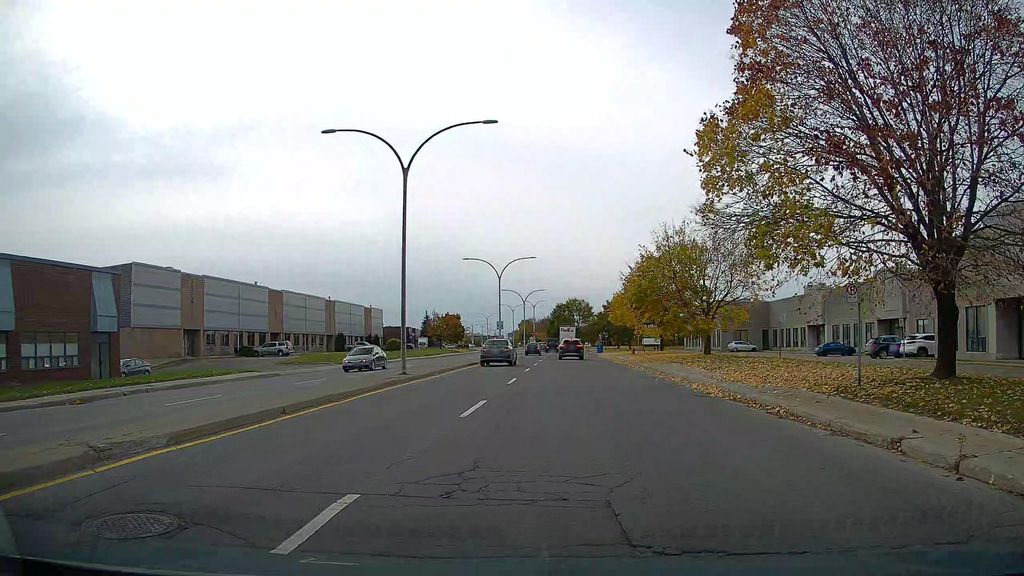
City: montreal